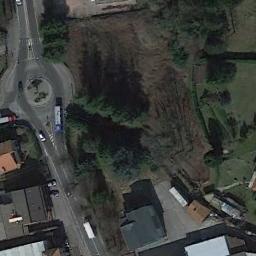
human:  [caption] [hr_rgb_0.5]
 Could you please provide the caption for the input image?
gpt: The roundabout is on the grass next to trees and buildings .

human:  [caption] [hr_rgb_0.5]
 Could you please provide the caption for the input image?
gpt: The roundabout is next to some houses and some cars are driving on the roundabout .

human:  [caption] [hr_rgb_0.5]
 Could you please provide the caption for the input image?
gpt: There are many buildings and trees around the roundabout .

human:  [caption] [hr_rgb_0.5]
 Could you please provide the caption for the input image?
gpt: There are several moving vehicles on the road at the roundabout, There are several buildings and some trees and some lawns around the roundabout .

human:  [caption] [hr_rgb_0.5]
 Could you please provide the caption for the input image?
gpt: There are some green trees and buildings near the roundabout .